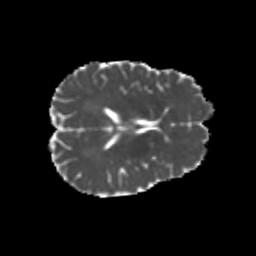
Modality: MD
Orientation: axial
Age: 26
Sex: male
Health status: healthy
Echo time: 0.074 s